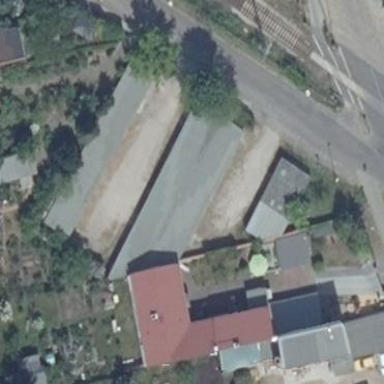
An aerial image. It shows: Group of garages.